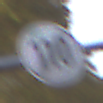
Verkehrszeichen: EndeGeschwindigkeit110
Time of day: MorningAfternoon
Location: Outdoor (Suburban)
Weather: PartlyCloudy
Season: NotSpecified
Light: Natural